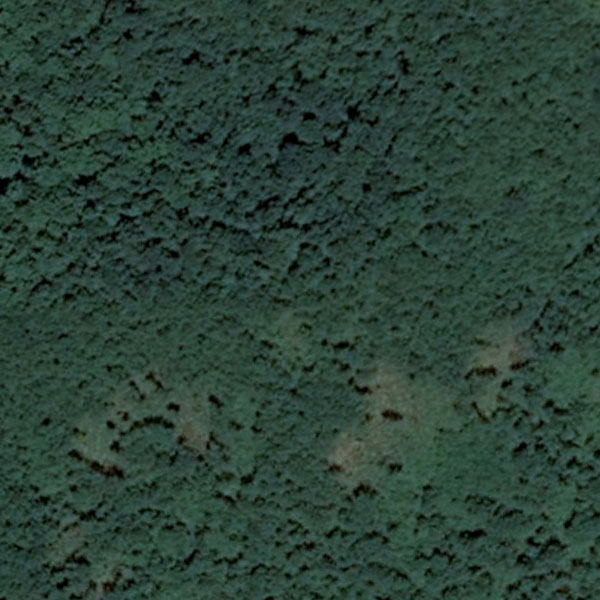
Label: Forest